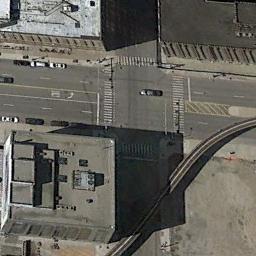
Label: intersection